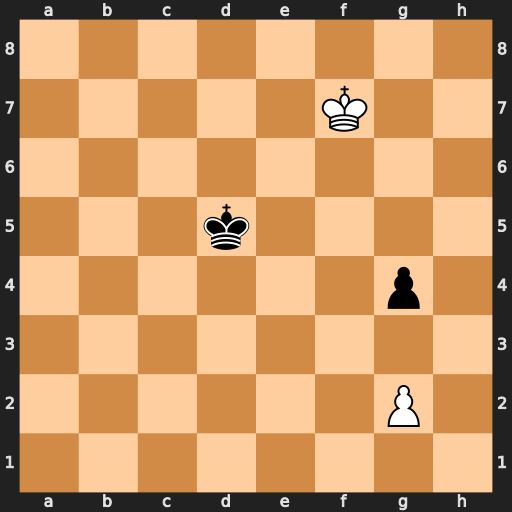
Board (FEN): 8/5K2/8/3k4/6p1/8/6P1/8
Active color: w
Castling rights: -
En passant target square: -
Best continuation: Kf6 g3 Kf5